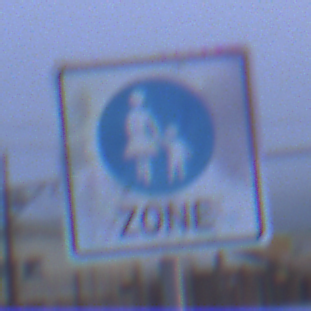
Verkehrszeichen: BeginnFussgaengerzone
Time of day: SunriseSunset
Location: Outdoor (Urban)
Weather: Overcast
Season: NotSpecified
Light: Natural